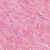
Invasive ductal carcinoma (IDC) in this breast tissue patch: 0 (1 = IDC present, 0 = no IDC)